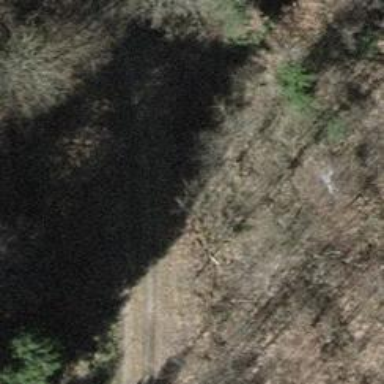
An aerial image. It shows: Unpaved track with tracktype grade4.